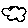
Label: cloud